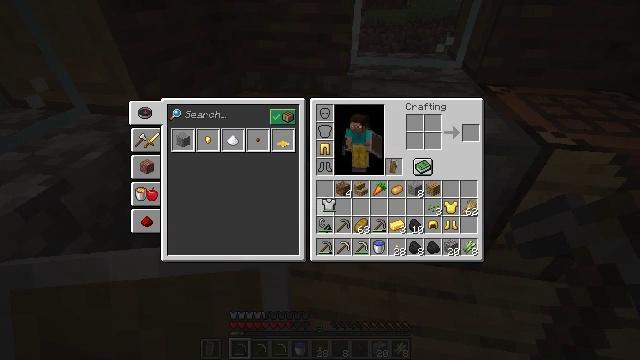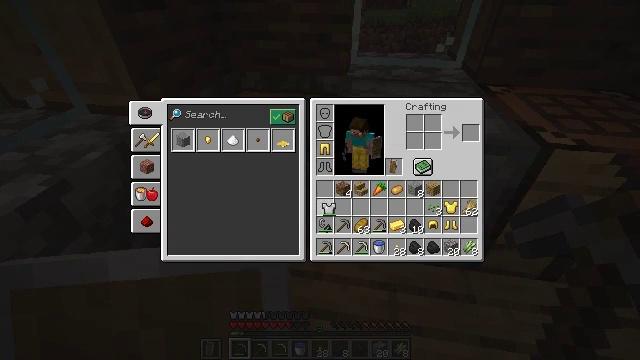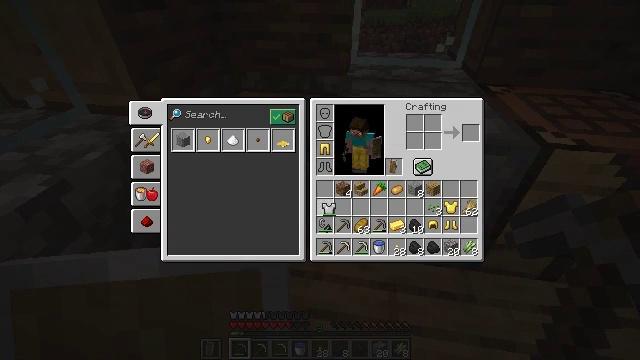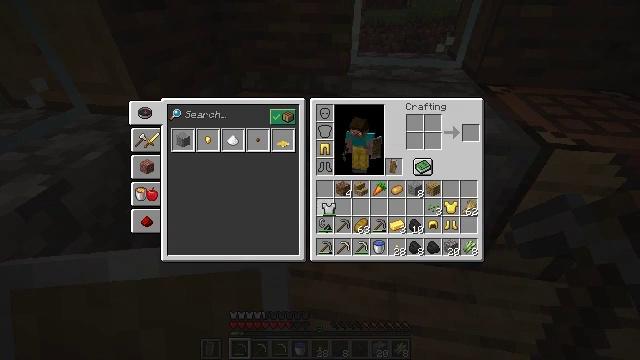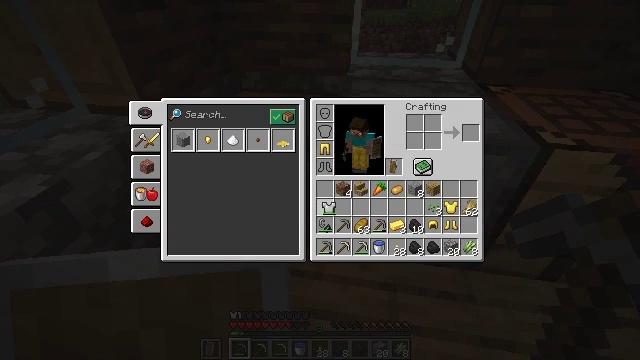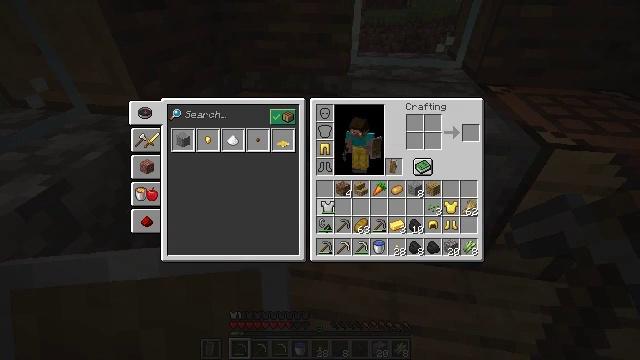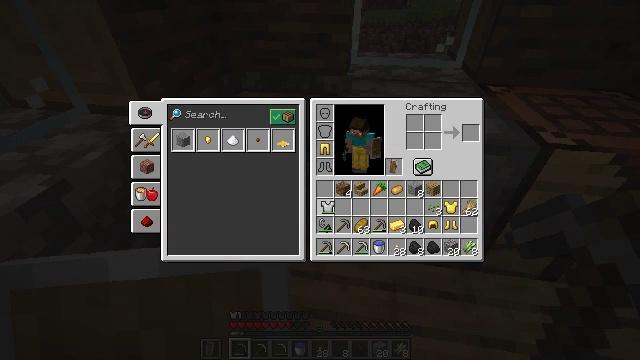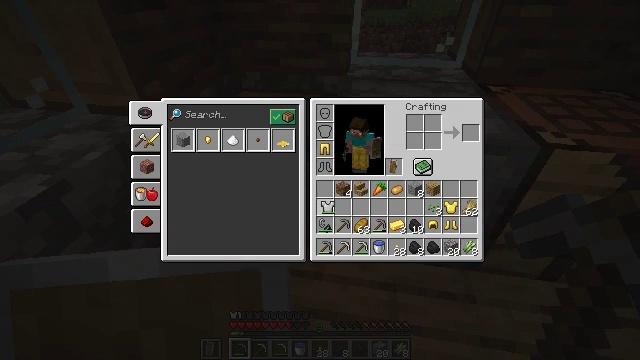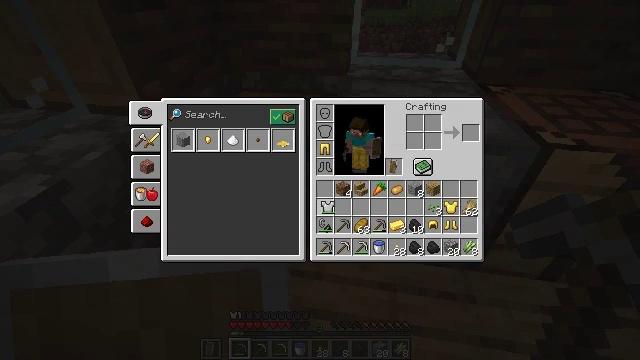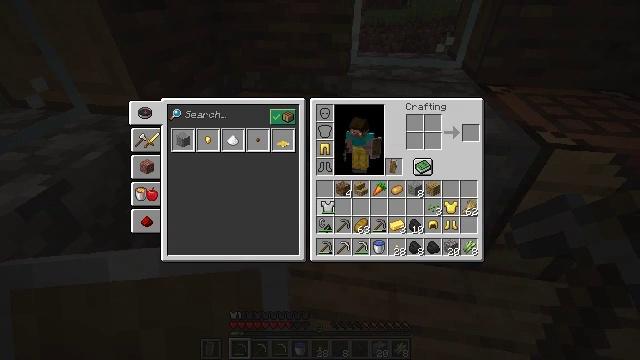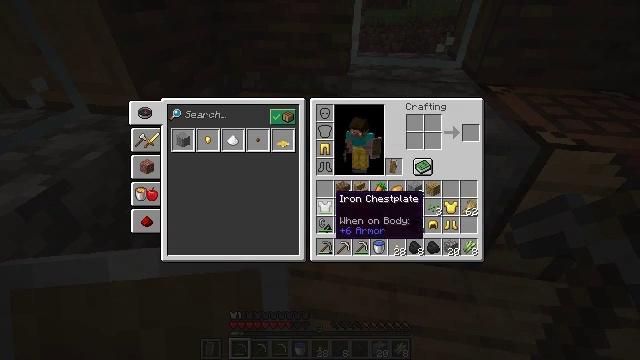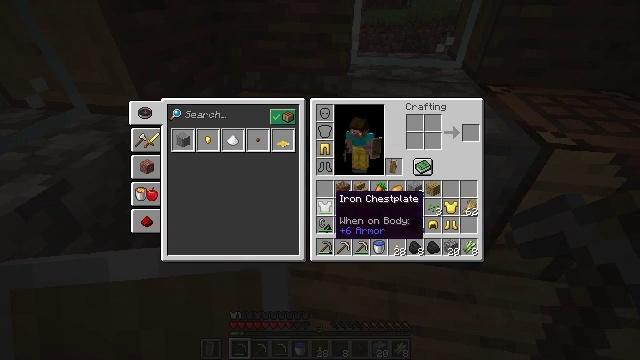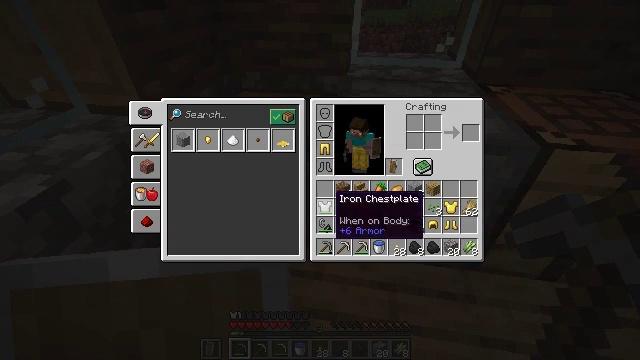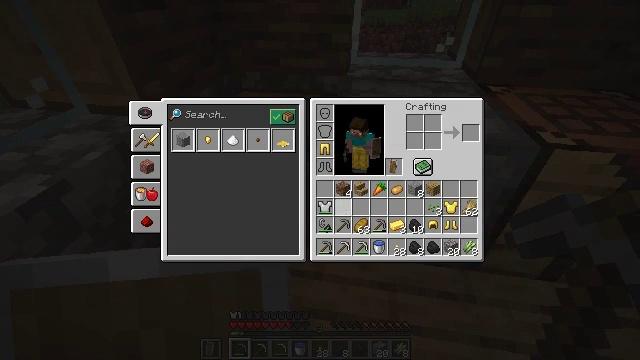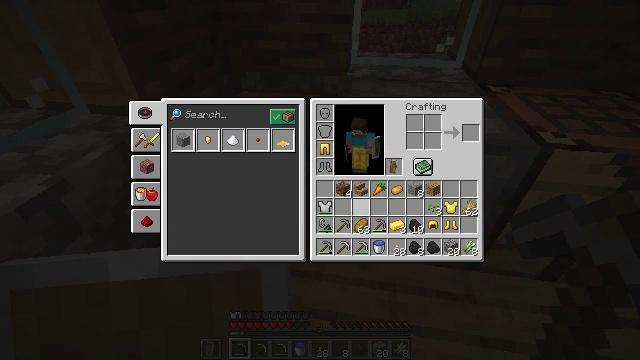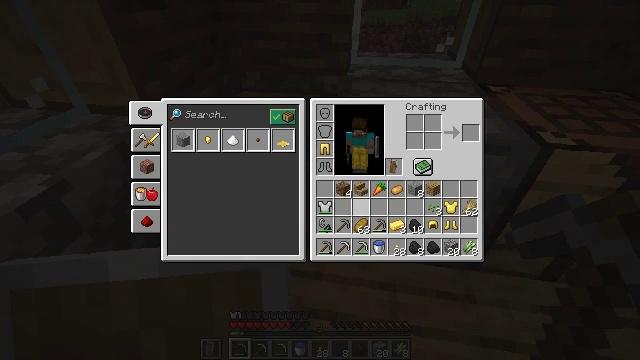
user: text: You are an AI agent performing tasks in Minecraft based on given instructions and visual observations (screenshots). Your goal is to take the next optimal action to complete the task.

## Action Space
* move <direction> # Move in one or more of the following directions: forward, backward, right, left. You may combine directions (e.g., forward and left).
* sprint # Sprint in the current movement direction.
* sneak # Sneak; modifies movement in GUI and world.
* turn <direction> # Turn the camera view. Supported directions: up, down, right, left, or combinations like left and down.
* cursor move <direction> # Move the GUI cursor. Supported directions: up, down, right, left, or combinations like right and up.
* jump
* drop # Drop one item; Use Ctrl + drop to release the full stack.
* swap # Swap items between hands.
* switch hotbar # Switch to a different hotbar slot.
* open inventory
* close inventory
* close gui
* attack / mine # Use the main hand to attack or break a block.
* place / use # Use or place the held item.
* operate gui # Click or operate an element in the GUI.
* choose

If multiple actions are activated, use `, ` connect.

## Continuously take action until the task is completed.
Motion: motion action
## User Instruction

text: Break the stripped oak log.
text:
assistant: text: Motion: no_op
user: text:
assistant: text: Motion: no_op
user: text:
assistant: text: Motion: no_op
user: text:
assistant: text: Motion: no_op
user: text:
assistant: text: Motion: no_op
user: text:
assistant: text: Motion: no_op
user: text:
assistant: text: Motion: attack / mine
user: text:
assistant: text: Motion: attack / mine
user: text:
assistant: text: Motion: attack / mine
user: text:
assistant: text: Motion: no_op
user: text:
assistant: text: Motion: no_op
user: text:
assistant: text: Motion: no_op
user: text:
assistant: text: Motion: turn right
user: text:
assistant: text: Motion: turn right
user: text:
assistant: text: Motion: turn right
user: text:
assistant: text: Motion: turn right
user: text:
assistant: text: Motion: turn right
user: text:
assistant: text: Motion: turn right
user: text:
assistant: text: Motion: no_op
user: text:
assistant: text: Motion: no_op
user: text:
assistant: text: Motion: no_op
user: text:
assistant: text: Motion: no_op
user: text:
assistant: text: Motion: turn right
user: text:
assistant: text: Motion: no_op
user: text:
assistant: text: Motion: no_op
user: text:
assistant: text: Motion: no_op
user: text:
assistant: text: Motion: no_op
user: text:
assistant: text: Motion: no_op
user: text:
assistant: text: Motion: no_op
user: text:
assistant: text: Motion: attack / mine